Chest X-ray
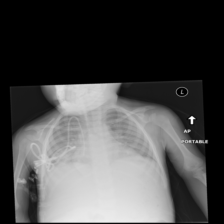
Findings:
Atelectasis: negative
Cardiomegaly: negative
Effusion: negative
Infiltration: negative
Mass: positive
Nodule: negative
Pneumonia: negative
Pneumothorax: positive
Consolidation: negative
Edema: negative
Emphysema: negative
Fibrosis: negative
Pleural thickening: negative
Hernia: negative